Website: bh-photo
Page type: address-validator
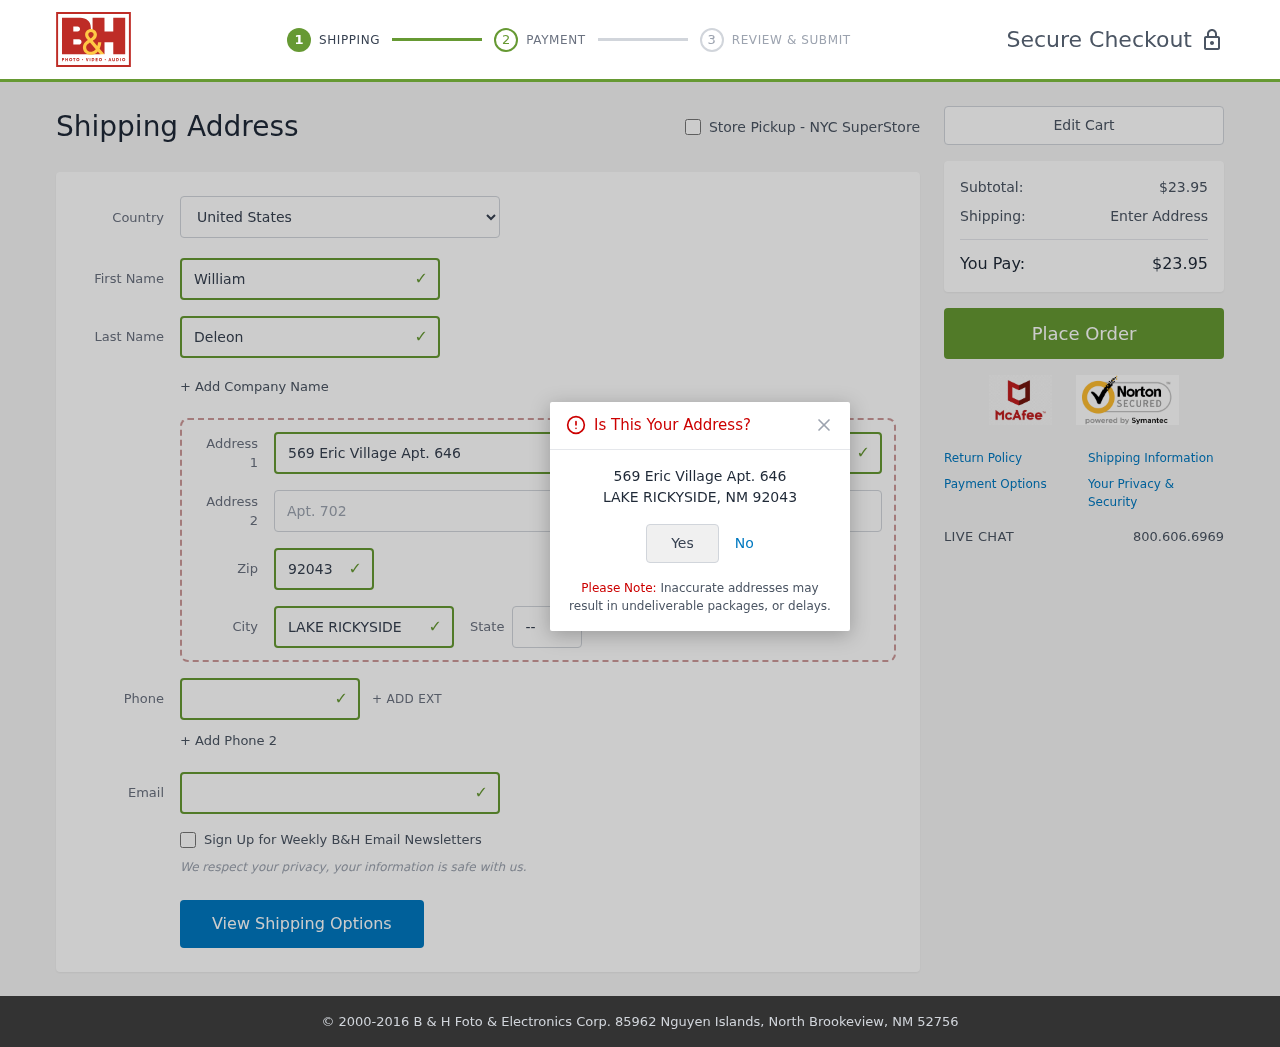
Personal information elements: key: PII_CITY
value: Lake Rickyside
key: PII_COUNTRY
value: United States
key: PII_EMAIL
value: wdeleon@hotmail.com
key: PII_FIRSTNAME
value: William
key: PII_LASTNAME
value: Deleon
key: PII_PHONE
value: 5804514572
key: PII_POSTCODE
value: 92043
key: PII_STATE_ABBR
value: NM
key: PII_STREET
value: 569 Eric Village Apt. 646
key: PII_STREET2
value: Apt. 702
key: PII_CITY_CONFIRM
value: LAKE RICKYSIDE
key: PII_POSTCODE_FULL
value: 92043
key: PII_POSTCODE_NUMERIC
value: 92043
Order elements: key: ORDER_SUBTOTAL
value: $23.95
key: ORDER_TOTAL
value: $23.95